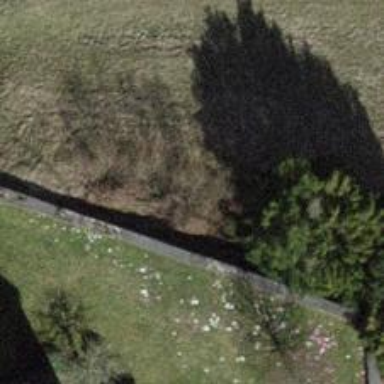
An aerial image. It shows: Cliff with wall barrier.